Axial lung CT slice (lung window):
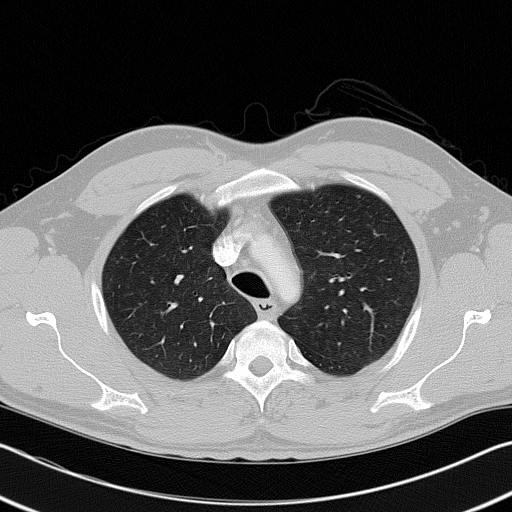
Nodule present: no